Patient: sex F, age 66
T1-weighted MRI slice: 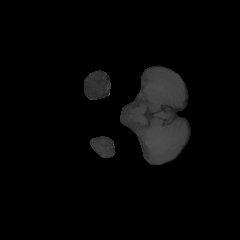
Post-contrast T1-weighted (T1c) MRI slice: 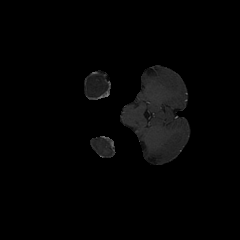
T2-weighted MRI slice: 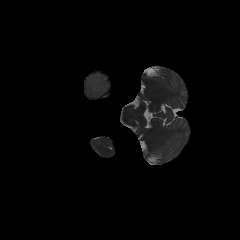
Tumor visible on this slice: yes
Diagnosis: Astrocytoma, IDH-wildtype
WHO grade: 2